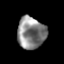
Tissue: lung
Cell type: Others
Senescence score: 0.2315
Nuclear area (px): 873
Mean DAPI intensity: 133.735